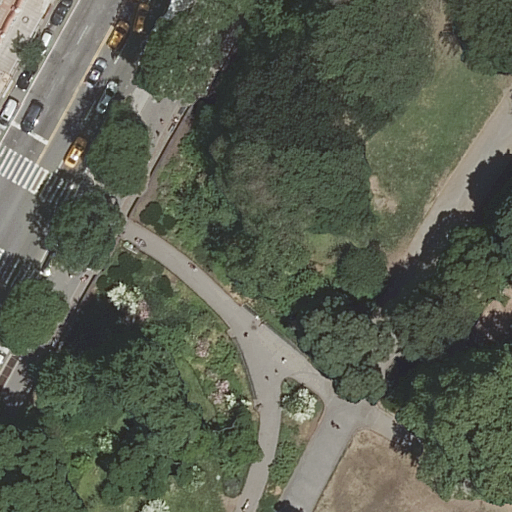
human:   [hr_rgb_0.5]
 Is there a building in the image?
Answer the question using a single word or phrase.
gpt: yes

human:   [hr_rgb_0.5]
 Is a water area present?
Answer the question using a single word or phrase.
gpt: no

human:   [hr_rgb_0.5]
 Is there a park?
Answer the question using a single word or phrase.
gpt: yes

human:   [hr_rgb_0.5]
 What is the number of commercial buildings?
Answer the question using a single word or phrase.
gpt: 0

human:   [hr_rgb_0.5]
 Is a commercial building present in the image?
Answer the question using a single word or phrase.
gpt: no

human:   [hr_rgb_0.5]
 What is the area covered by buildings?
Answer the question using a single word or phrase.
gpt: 632m2

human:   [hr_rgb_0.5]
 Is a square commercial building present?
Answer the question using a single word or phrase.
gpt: no

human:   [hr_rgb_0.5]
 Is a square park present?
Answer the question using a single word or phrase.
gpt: no

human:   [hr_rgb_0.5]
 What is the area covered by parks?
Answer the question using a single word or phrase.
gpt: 10627m2

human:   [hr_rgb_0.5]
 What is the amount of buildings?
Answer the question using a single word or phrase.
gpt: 1

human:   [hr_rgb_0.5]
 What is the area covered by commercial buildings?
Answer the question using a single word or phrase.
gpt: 0m2

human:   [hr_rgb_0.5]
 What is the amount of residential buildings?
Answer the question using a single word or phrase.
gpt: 1

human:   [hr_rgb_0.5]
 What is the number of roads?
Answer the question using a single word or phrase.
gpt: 7

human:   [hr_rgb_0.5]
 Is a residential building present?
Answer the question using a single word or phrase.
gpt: yes

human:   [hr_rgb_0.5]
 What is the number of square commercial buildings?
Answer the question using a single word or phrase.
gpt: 0

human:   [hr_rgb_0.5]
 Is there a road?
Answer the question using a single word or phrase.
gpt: yes

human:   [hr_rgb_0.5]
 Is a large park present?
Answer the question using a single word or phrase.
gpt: yes

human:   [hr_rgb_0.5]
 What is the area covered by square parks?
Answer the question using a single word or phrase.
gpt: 0m2

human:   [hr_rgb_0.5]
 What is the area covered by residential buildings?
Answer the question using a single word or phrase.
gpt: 632m2

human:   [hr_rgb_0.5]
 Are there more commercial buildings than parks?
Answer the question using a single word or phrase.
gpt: no

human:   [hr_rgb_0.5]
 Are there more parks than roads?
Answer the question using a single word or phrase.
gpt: no

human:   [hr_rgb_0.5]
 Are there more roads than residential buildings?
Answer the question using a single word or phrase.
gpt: yes

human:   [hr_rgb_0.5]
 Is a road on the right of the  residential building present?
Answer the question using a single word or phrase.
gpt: yes

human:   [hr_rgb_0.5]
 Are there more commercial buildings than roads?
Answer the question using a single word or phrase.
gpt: no

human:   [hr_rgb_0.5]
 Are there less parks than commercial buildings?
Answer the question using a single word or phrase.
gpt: no

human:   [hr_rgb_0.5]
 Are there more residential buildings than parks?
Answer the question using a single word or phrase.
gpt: no

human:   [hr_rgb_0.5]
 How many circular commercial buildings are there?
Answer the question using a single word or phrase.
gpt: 0

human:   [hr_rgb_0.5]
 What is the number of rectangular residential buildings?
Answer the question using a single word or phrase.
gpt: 0

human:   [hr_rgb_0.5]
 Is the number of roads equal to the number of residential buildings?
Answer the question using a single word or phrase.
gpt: no

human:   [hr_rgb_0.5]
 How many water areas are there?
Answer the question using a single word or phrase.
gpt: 0

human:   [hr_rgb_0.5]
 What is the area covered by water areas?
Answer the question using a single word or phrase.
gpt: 0m2

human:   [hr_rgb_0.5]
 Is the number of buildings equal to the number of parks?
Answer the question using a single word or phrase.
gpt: yes

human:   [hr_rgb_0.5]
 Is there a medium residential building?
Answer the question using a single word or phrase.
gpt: no

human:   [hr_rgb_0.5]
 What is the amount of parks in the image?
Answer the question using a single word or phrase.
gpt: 1

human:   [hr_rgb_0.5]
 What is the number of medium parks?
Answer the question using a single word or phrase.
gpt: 0

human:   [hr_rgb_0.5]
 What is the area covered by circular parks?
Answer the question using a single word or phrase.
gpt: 0m2

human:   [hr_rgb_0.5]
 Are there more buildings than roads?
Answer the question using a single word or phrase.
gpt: no

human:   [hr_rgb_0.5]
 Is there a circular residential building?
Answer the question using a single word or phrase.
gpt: no

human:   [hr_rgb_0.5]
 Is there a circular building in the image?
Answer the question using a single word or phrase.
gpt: no

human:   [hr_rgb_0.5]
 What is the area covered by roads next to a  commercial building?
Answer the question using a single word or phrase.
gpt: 0m2

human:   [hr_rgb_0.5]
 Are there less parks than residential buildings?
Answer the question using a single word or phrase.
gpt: no

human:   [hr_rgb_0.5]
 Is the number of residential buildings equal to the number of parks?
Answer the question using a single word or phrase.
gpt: yes

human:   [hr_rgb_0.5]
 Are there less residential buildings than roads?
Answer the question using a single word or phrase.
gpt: yes

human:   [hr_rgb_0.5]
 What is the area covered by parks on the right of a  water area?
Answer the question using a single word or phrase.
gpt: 0m2

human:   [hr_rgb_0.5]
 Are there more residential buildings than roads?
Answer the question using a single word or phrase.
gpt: no

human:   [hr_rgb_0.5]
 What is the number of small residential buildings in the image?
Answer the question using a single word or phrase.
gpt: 0

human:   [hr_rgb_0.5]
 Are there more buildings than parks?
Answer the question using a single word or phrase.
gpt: no

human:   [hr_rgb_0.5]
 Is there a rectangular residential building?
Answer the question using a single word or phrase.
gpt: no

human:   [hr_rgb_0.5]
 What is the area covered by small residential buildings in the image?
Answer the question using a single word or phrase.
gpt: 0m2

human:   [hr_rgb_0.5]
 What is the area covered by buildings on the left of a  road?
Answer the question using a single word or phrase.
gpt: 632m2

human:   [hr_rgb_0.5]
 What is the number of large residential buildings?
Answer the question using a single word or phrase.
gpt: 1

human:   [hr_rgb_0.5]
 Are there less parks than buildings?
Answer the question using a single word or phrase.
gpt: no

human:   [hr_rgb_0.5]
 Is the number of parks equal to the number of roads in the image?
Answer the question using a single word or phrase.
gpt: no

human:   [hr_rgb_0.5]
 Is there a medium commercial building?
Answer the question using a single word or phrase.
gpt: no

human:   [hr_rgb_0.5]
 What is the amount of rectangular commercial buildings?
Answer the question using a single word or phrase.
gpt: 0

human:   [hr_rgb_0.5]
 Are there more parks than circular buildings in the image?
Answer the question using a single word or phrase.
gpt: yes

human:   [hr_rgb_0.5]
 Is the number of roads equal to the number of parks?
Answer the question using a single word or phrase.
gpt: no

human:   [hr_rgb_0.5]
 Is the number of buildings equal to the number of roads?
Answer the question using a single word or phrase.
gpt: no

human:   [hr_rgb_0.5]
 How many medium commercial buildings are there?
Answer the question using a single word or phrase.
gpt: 0

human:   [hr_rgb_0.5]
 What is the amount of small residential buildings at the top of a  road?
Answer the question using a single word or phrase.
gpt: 0

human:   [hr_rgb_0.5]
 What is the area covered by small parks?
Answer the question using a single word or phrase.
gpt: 0m2

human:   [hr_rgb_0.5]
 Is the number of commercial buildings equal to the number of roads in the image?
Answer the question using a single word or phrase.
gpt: no

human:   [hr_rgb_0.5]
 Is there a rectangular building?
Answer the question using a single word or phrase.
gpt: no

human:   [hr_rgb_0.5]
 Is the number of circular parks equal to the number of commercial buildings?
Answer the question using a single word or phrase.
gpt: yes